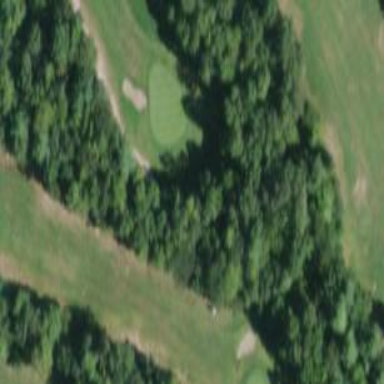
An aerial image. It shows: Grassy area designated as golf fairway.